Interaction volume radius: 10 \u00c5
Interaction volume height: 15 \u00c5
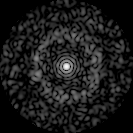
Disorder parameter: 0.8342